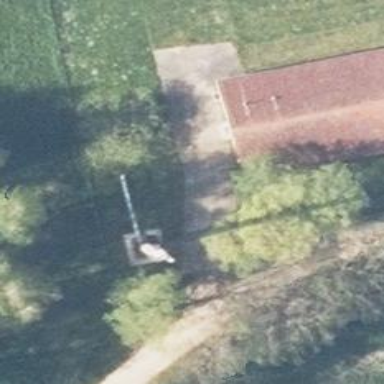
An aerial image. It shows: Communication tower.